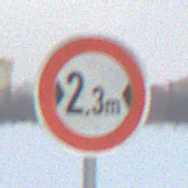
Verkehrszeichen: TatsaechlicheBreite2Komma3
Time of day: SunriseSunset
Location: Outdoor (Nature)
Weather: PartlyCloudy
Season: NotSpecified
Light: Natural